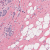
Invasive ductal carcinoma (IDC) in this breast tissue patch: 1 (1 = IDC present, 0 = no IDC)